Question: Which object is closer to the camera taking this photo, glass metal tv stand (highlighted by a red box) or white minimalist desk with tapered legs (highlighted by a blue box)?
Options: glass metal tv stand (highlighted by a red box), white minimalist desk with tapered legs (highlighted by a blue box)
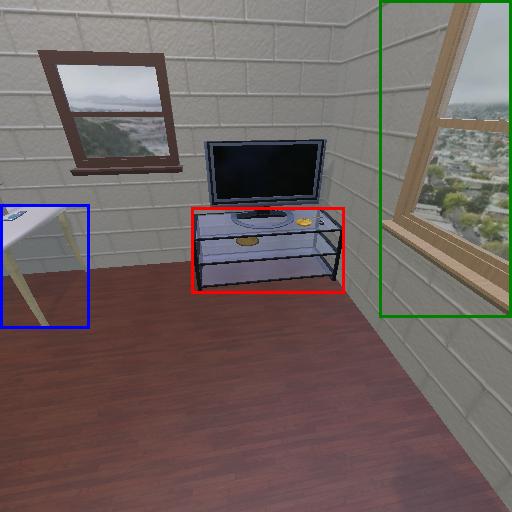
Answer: glass metal tv stand (highlighted by a red box)